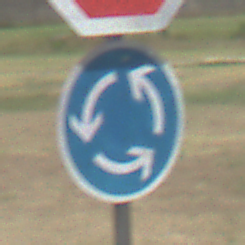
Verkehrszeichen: Kreisverkehr
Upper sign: Stop
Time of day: Midday
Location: Outdoor (Nature)
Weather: Clear
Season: NotSpecified
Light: Natural